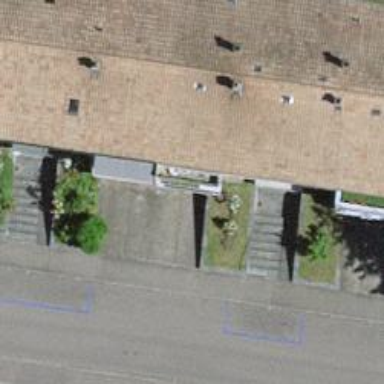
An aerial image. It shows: Gabled roof apartments building.